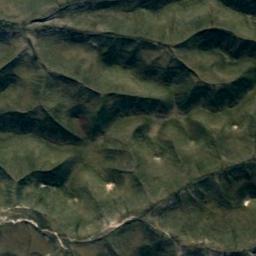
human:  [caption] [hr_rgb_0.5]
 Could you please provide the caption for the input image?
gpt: The mountain is full of green plants with lines of stark land .

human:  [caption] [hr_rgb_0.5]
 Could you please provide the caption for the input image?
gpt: The mountain is covered with grass .

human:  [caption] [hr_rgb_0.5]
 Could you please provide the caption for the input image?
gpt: A path passes through the mountains .

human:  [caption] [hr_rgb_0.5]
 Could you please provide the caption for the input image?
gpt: There are some ravines on the green mountain .

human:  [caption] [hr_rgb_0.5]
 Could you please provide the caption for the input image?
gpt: The folded mountain consists of some ridges and valleys and is covered with some vegetation .